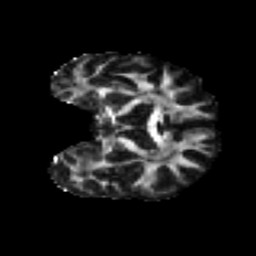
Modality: FA
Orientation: coronal
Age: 28
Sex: male
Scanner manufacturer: ge
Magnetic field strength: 3 T
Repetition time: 7.8 s
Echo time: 0.0608 s